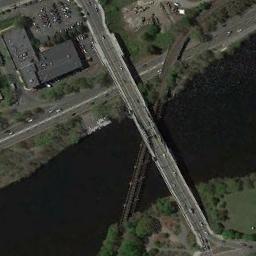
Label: bridge